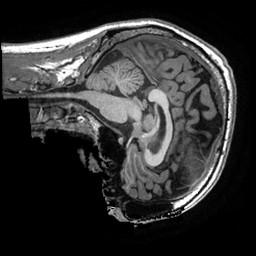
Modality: T1w
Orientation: sagittal
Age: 34
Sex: male
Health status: healthy
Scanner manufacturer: ge